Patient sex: M
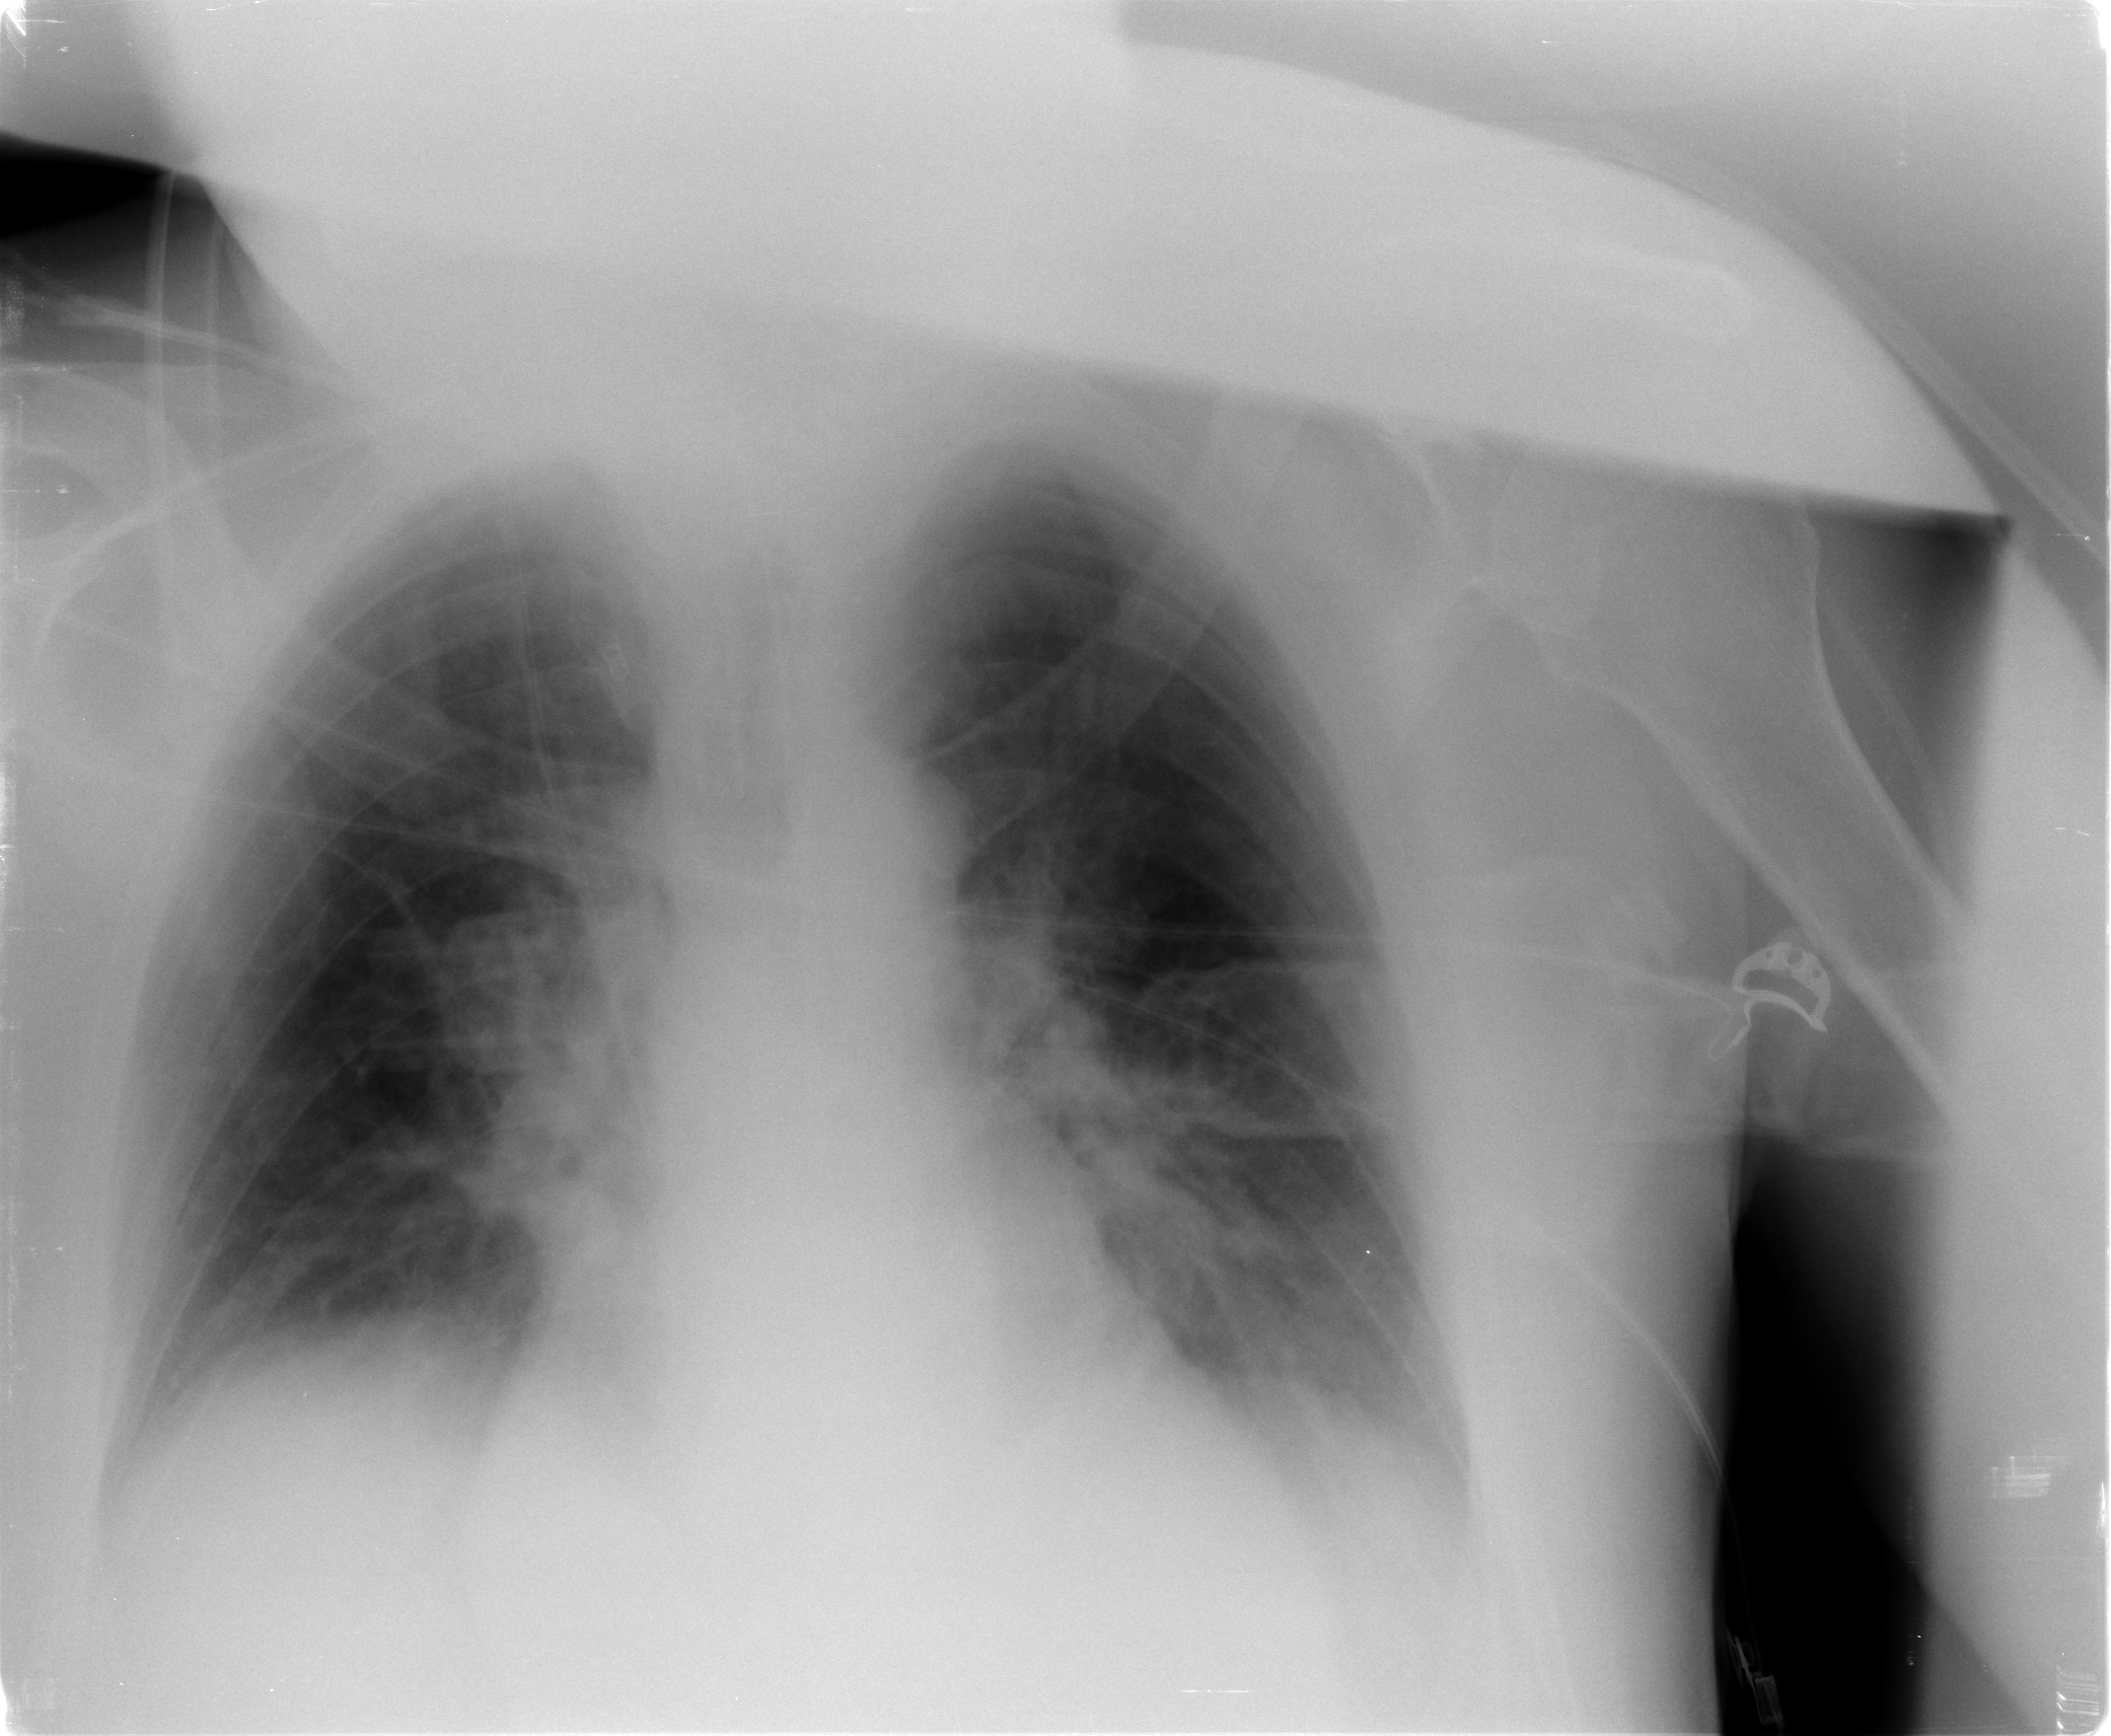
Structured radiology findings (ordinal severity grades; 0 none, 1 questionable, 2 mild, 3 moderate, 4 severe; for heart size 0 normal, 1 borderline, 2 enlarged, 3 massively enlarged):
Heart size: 2
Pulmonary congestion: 0
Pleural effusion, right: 1
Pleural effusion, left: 1
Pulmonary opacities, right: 0
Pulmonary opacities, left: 0
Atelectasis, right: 2
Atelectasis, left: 2